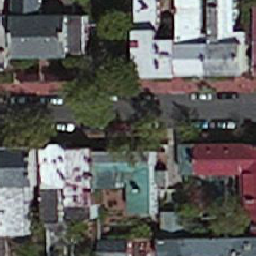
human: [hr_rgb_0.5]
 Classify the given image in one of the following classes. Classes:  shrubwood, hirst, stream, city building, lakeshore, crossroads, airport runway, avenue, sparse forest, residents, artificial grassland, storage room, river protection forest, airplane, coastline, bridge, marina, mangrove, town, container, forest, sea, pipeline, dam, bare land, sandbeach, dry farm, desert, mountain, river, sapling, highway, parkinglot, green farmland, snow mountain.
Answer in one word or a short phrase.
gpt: city building